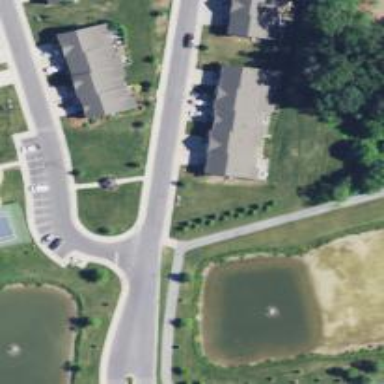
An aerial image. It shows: Uncontrolled road crossing.